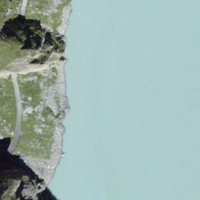
EUNIS habitat code: 14
Species observed at this site:
Bartsia alpina
Saxifraga aizoides
Pyrrhocorax graculus
Parnassia palustris
Capra ibex